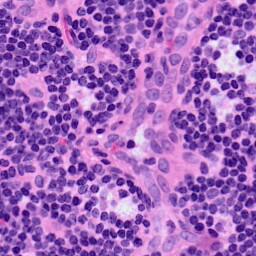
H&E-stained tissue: LymphNode